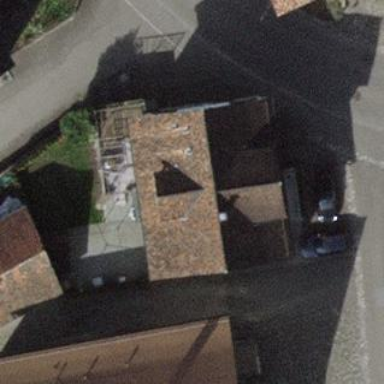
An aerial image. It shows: Detached building.